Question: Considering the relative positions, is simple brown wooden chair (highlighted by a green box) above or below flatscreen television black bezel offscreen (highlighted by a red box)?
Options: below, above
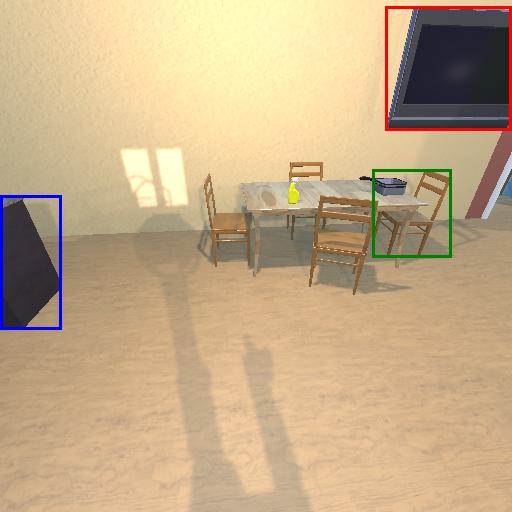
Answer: below